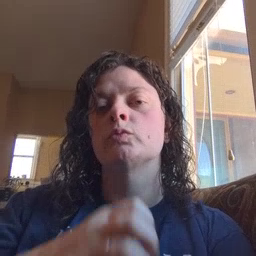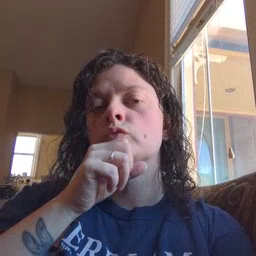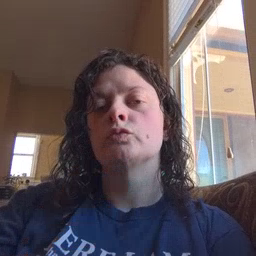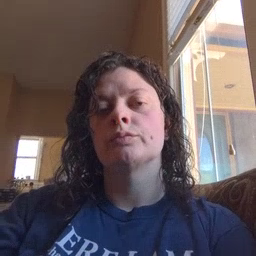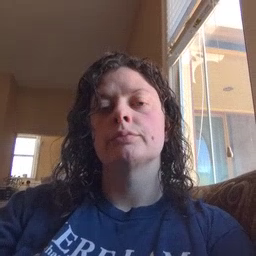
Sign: orange